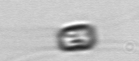
Label: Chaetoceros_danicus